Brain MRI, t2w sequence, axial 2D slice.
Patient: age 20, sex F, weight 90 kg, height 1.9 m
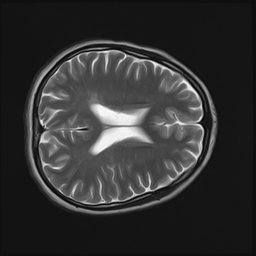